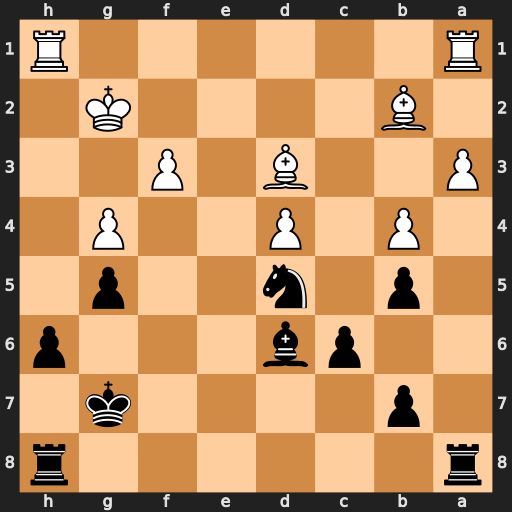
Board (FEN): r6r/1p4k1/2pb3p/1p1n2p1/1P1P2P1/P2B1P2/1B4K1/R6R
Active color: b
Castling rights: -
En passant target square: -
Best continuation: Nf4+ Kf1 Nxd3